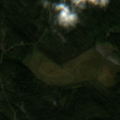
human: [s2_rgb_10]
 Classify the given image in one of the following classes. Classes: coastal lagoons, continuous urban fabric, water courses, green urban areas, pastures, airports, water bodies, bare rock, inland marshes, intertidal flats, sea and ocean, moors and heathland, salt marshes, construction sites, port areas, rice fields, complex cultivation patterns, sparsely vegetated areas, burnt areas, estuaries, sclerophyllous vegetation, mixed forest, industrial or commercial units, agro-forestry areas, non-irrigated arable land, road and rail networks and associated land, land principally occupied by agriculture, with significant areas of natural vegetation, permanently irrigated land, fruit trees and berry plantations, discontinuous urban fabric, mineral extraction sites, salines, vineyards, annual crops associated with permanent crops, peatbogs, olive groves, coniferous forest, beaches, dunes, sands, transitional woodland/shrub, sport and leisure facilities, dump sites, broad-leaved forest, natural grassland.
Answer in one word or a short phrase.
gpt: coniferous forest, mixed forest